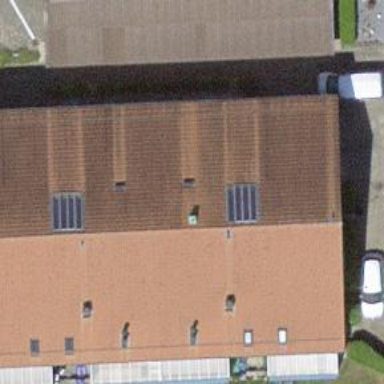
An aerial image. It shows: Garage building.